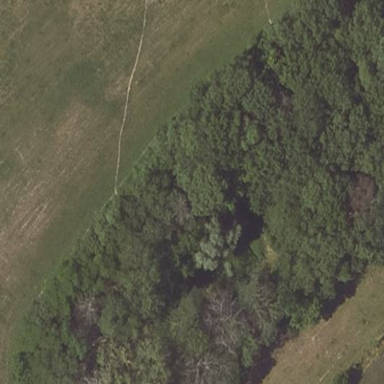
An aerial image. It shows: Woodland consisting of broadleaved trees.